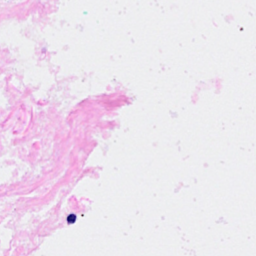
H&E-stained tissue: Breast